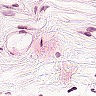
Metastatic tissue present: no